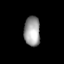
Tissue: lung
Cell type: Epithelial cells
Senescence score: 0.1812
Nuclear area (px): 470
Mean DAPI intensity: 156.506